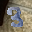
Label: 3